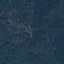
Label: Forest